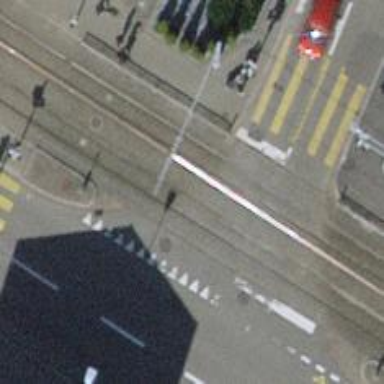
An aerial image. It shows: Tram level crossing on railway.